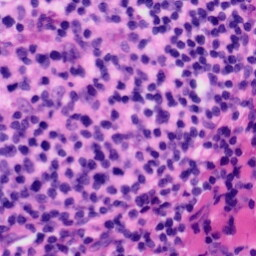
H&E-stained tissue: Tonsil